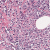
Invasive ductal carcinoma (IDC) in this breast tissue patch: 1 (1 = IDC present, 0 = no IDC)